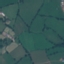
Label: Pasture